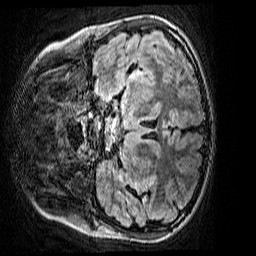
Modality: FLAIR
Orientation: coronal
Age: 9
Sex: female
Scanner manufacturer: siemens
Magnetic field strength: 3 T
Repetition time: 5 s
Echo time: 0.388 s